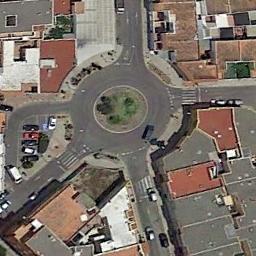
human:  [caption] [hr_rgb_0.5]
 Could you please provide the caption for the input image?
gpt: The roundabout with five exits and entrances is surrounded by some buildings .

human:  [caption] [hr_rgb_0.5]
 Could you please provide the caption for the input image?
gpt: There are several vehicles driving on the road at the roundabout, There are some buildings and some trees and some lawns around the roundabout, And many cars are parked in the open space beside the roundabout .

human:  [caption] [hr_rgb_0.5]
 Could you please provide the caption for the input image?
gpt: Massed buildings of different shapes are beside the roundabout .

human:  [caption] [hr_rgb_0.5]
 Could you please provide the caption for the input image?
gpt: The roundabout is next to buildings .

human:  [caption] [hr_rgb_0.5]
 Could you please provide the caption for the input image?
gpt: There are many buildings around the roundabout .